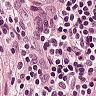
Metastatic tissue present: yes